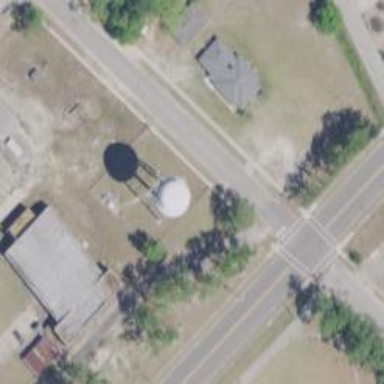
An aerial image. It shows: Water tower that is man-made.